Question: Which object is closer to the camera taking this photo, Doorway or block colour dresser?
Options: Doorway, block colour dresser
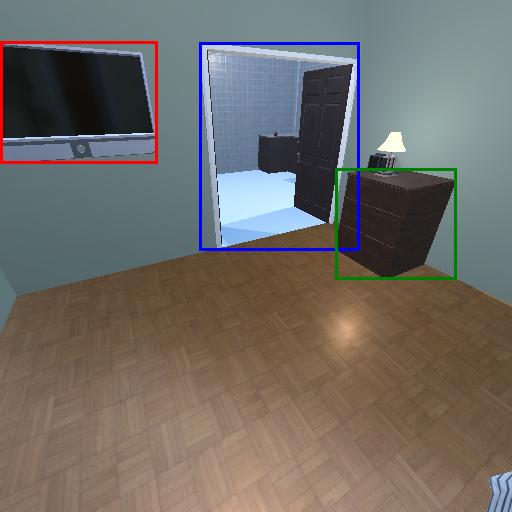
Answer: Doorway